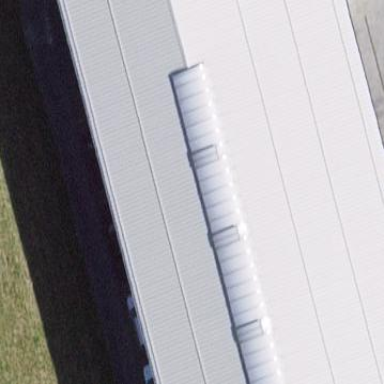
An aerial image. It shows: Industrial building.